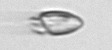
Label: Katodinium_or_Torodinium